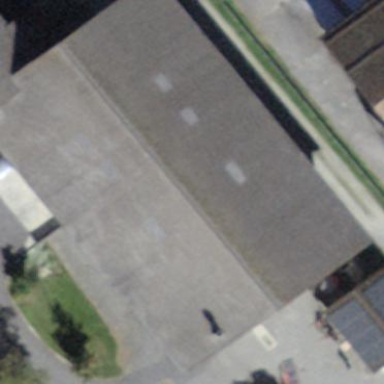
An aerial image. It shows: Gabled roof on farm auxiliary building.